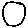
Label: circle